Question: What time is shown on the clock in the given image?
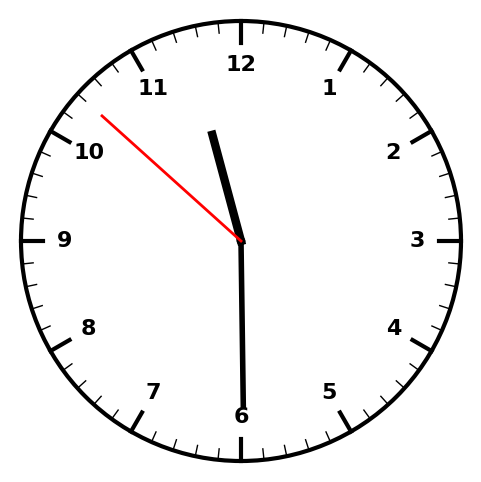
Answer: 11:29:52